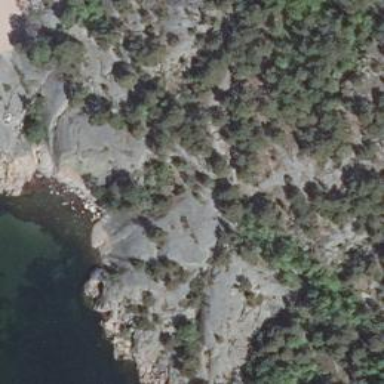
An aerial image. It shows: Natural cliff.